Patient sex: M
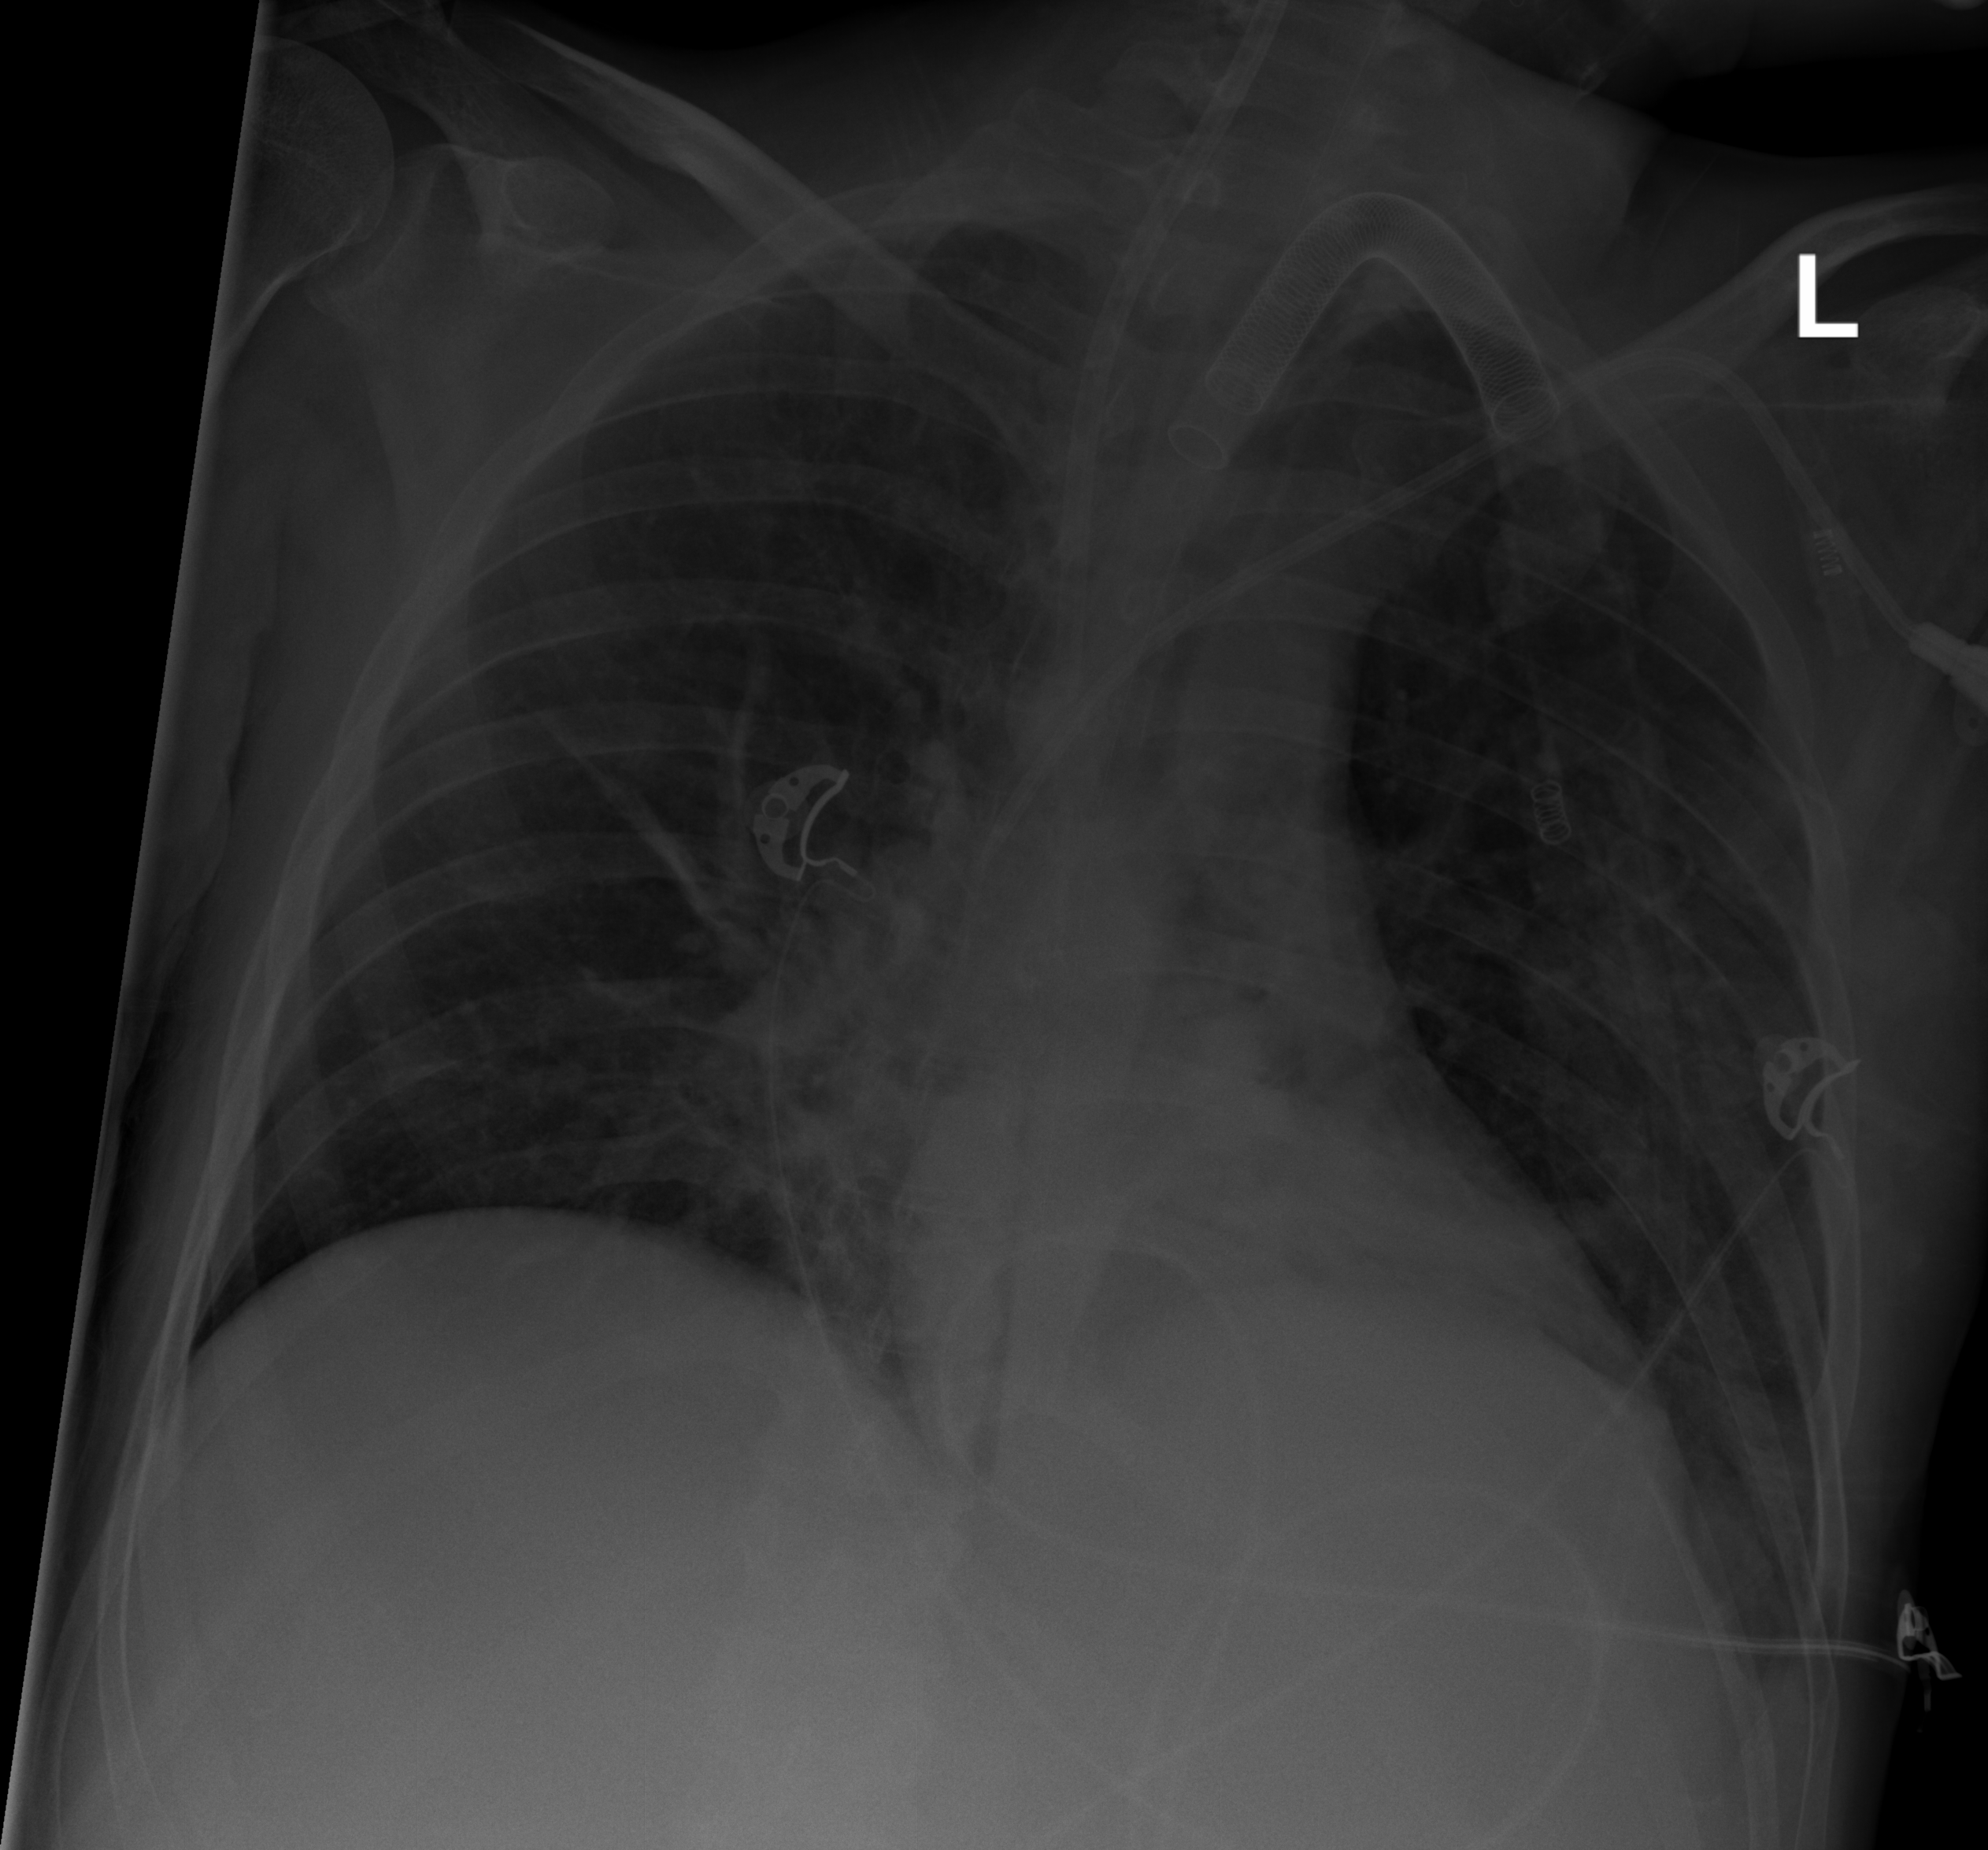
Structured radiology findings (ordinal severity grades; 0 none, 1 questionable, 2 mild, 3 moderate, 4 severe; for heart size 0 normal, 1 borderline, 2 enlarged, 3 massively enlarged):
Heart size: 0
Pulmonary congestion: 0
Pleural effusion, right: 0
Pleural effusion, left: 2
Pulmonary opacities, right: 3
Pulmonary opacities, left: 2
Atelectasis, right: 2
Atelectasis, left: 2